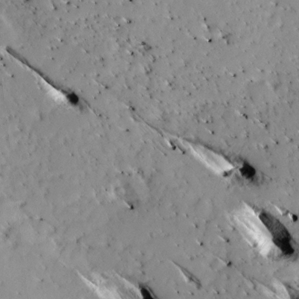
Label: non_frost